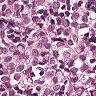
Metastatic tissue present: yes